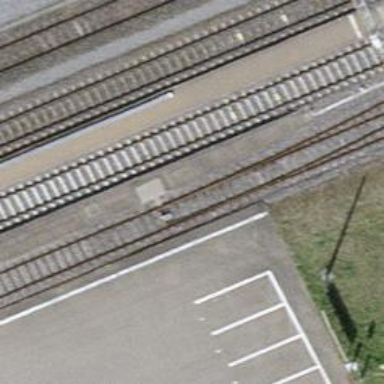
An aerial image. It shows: Railway switch.